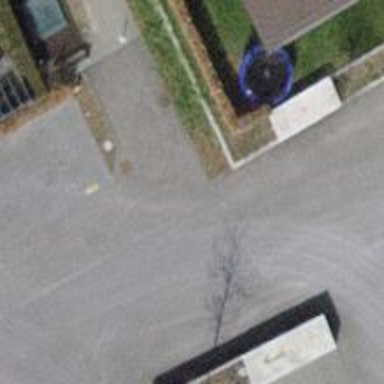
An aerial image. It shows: Paved footway.